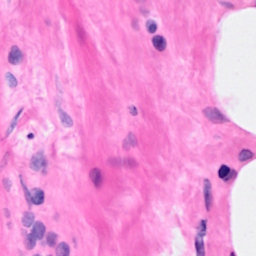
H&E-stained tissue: Breast